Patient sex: F
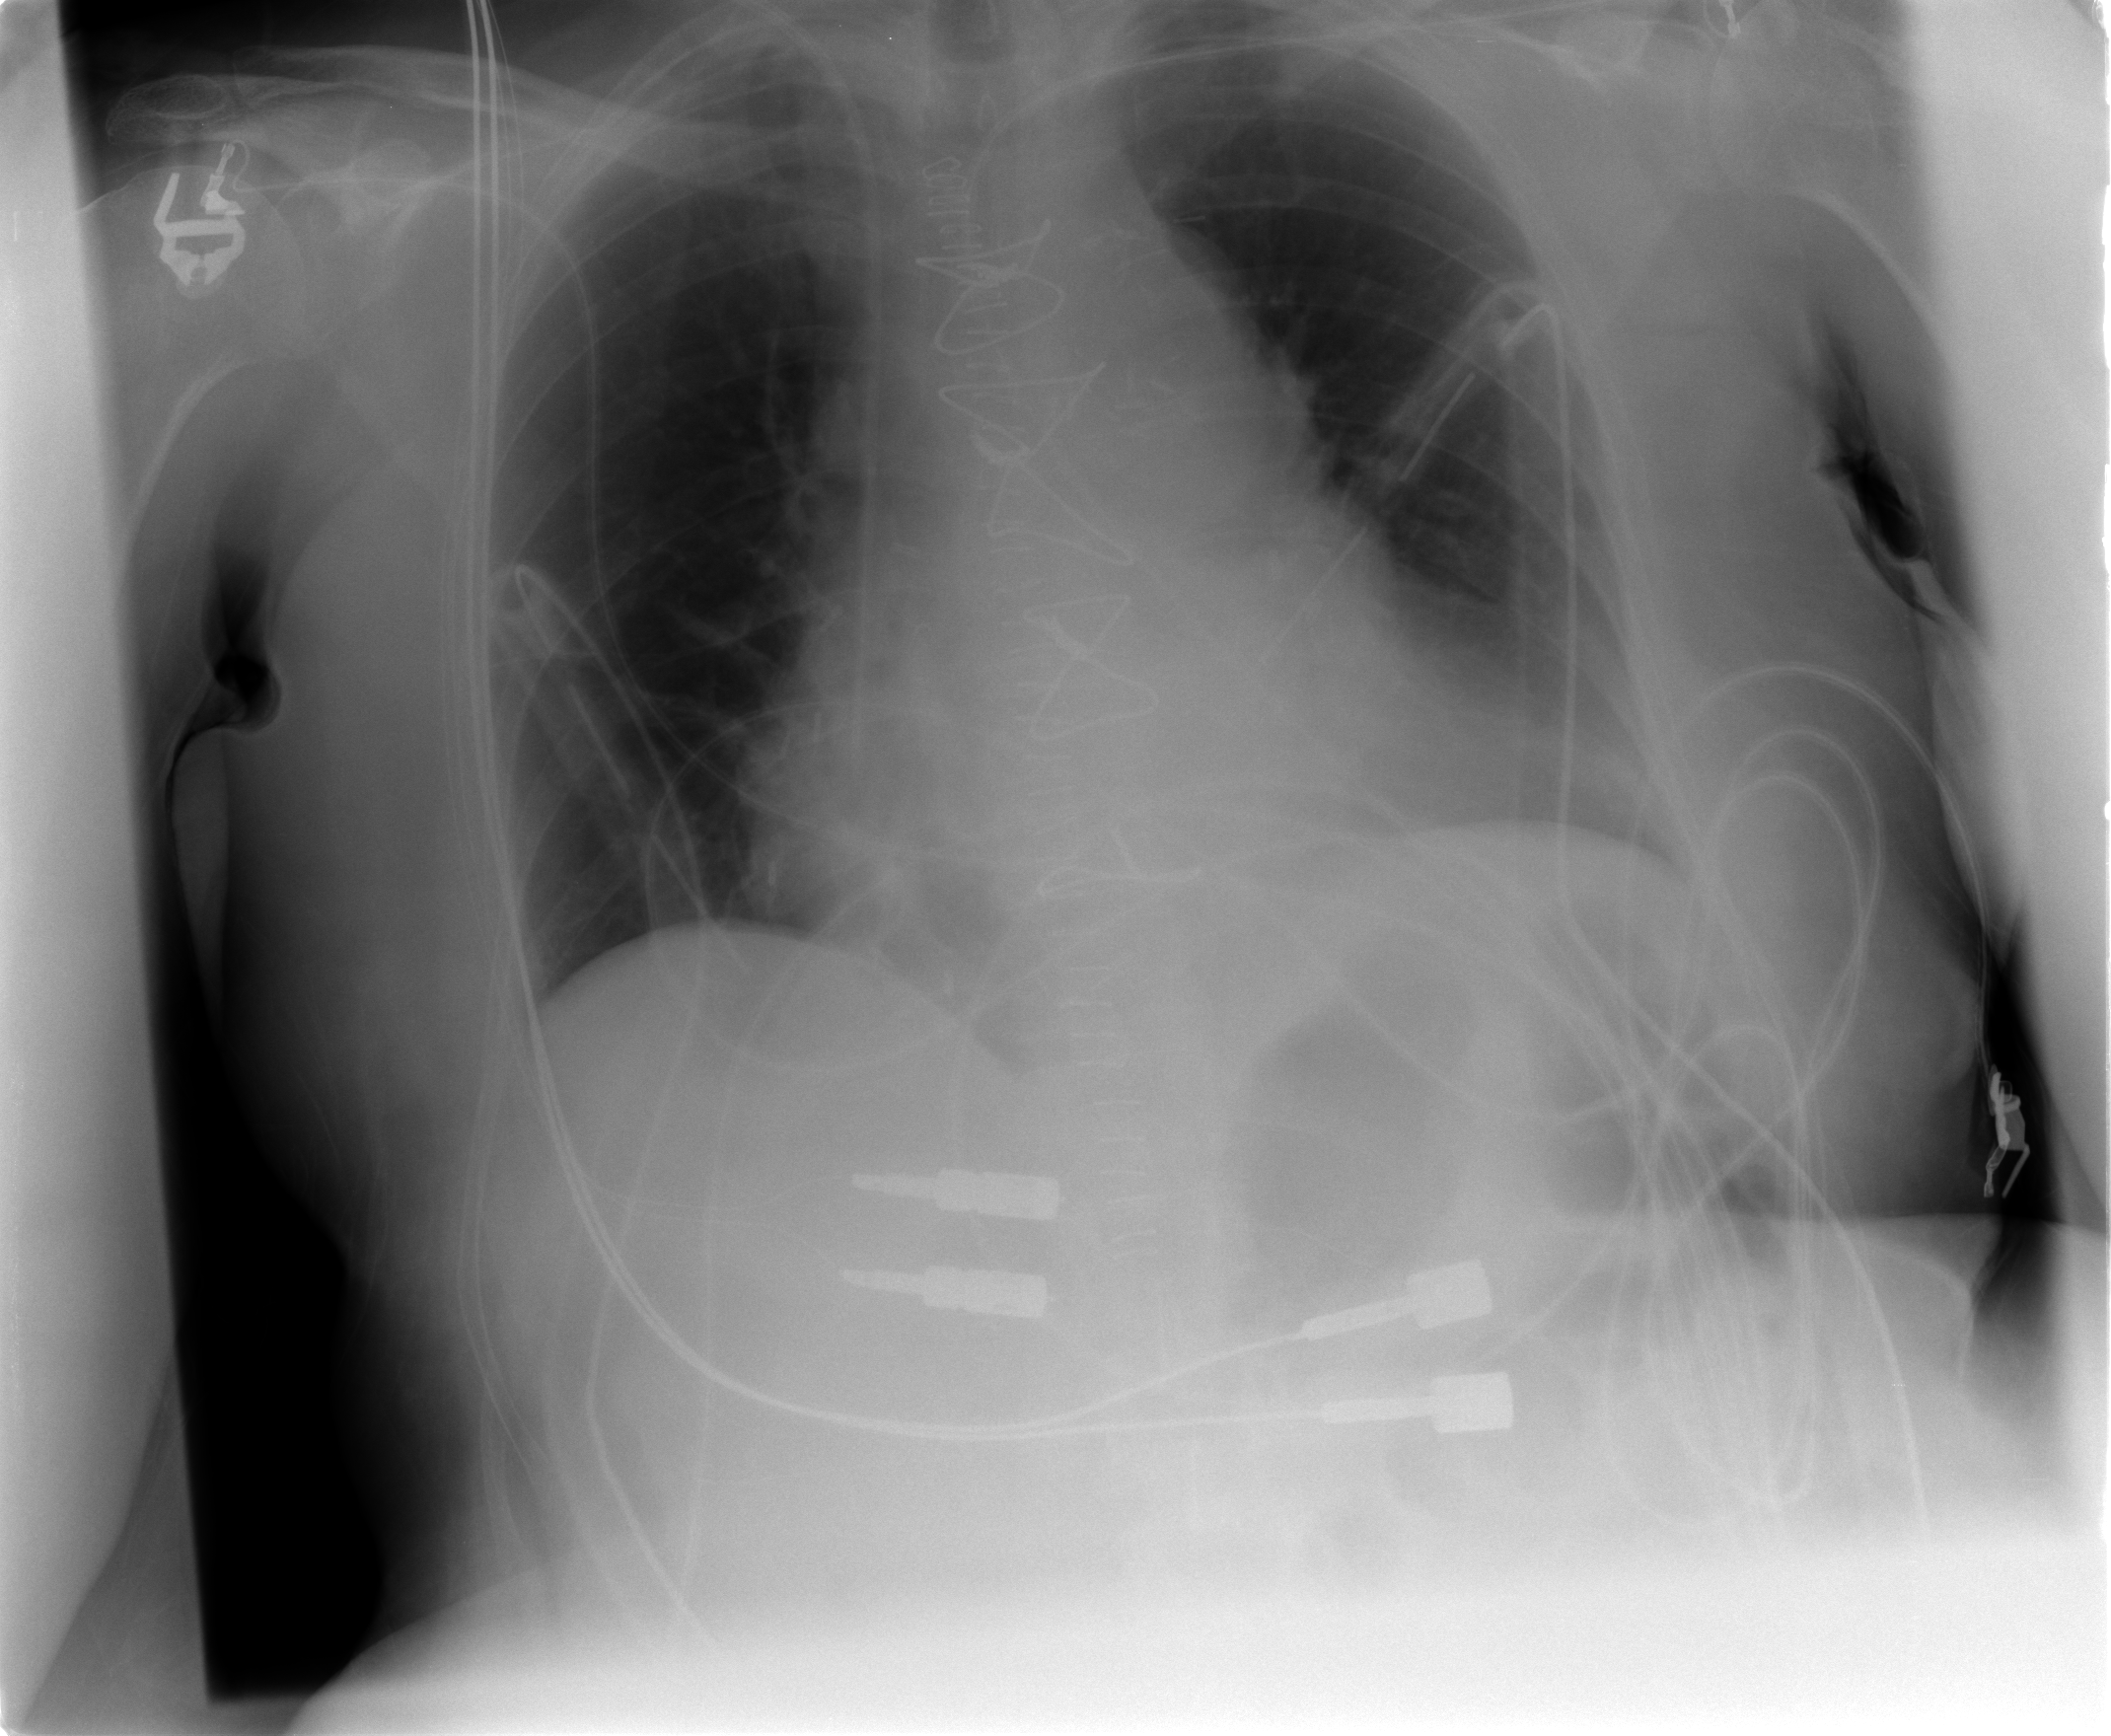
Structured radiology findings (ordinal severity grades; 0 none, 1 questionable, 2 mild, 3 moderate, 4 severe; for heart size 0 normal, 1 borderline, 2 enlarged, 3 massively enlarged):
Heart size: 2
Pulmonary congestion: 2
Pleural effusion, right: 0
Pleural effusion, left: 0
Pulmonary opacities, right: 0
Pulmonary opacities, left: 0
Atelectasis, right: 0
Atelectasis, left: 2